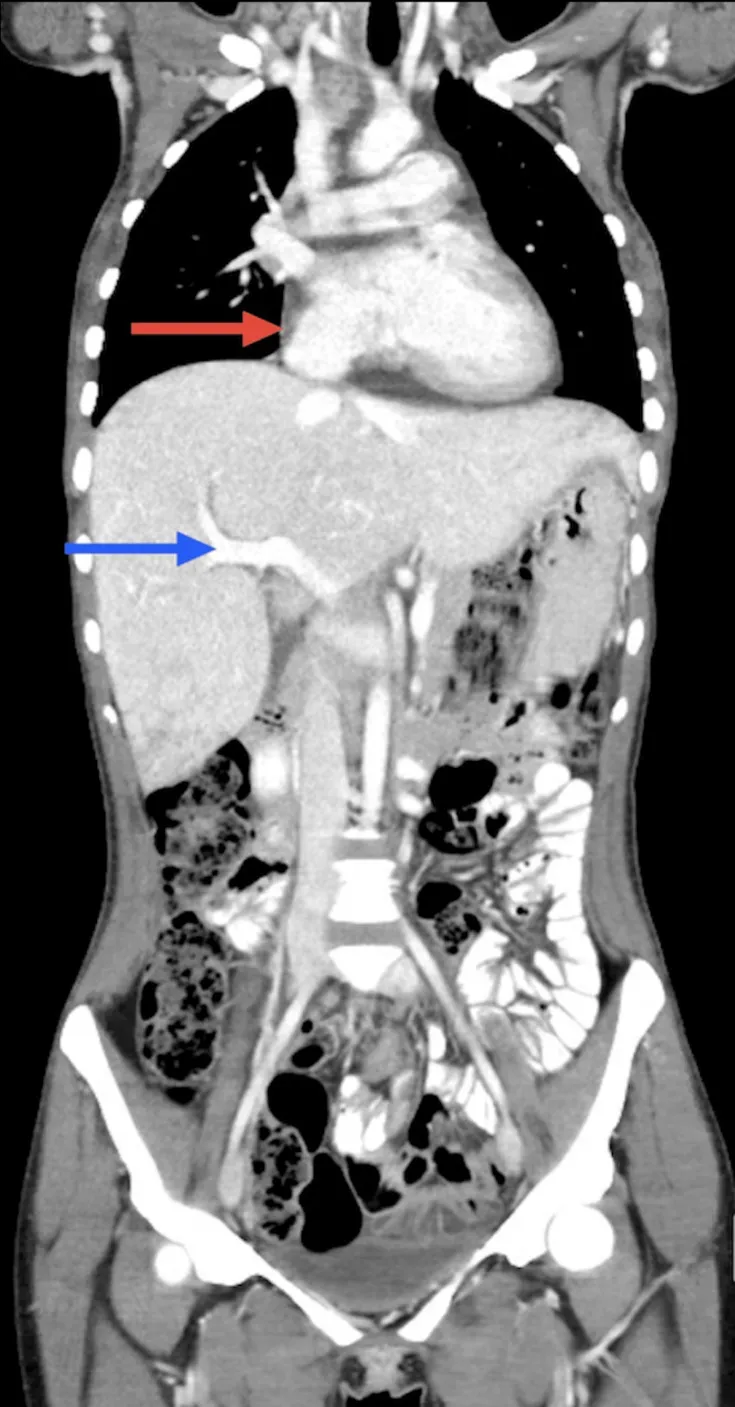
Coronal body CT scan. Coronal body computed tomography (CT) scan showing pericardial effusion (red arrow) and hepatic stasis (blue arrow).
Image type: radiology (ct)